Aerial crown-view tile of a tropical tree (Barro Colorado Island, Panama), acquired 20240813:
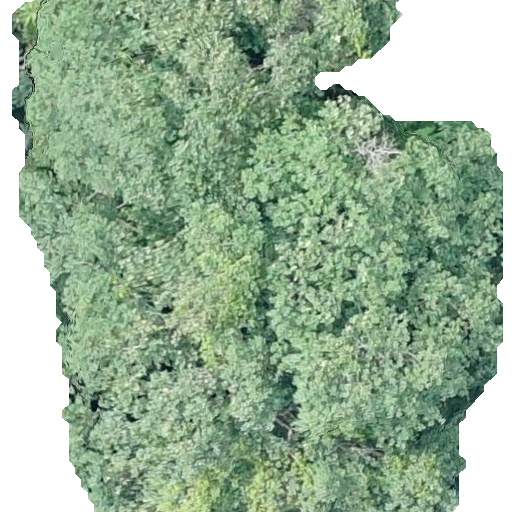
Species: Hieronyma alchorneoides
GBIF accepted scientific name: Hieronyma alchorneoides
Crown area: 373.293 m²